Question: I have a custom ribbon in Visio that displays correctly, except when I click to expand a SplitButton. When I expand the SplitButton, it calls the GetImage callback for my ribbon, and loads the bmp file using LoadPicture, but does not actually display in Visio. The next time I expand the SplitButton everything is fine.
Is there something I need to do in the callback to prompt the ribbon to display correctly when using a SplitButton?
We currently use a class that implements IRibbonExtensibility with callbacks for GetImage and OnAction, and they work fine for normal buttons, but we get this behavior only with SplitButton usage.
This is what I see the first time I click the drop down:

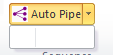
Answer: The issue came down to the use of the DoEvents statement, which was added to our stack trace code in our codebase. Every time we enter a routine we push the routine name onto a call stack and then pop it on exit, but this routine also had added the DoEvents statement to help break out of any loops during development.
It would seem that, since we add the ribbon via a Document Created/Opened event, executing DoEvents must be causing Visio to not correctly process the ribbon loading callbacks. Removing the DoEvents statement fixed the problem.